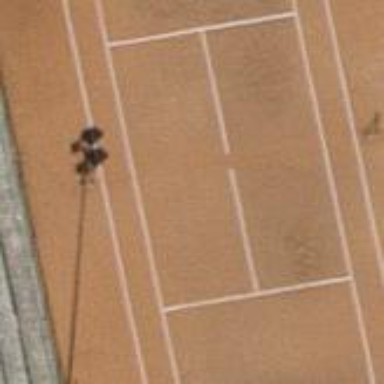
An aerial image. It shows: Clay tennis court in leisure land pitch.